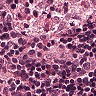
Metastatic tissue present: no